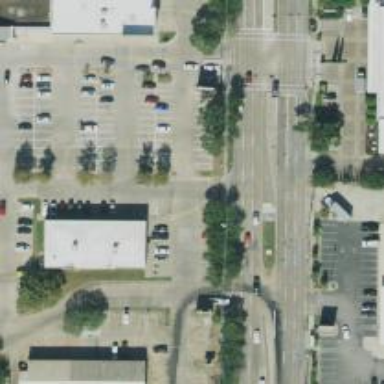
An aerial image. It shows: Parking space.